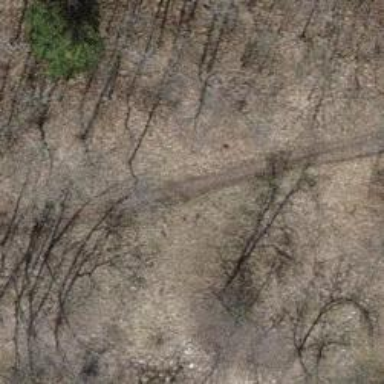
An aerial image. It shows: Path.